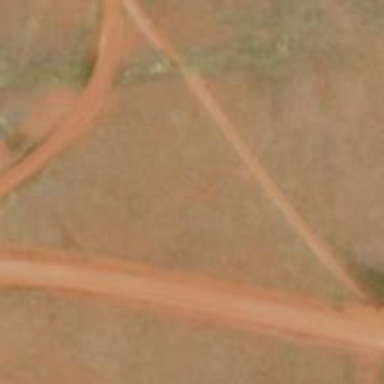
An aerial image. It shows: Unclassified road.